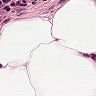
Metastatic tissue present: no